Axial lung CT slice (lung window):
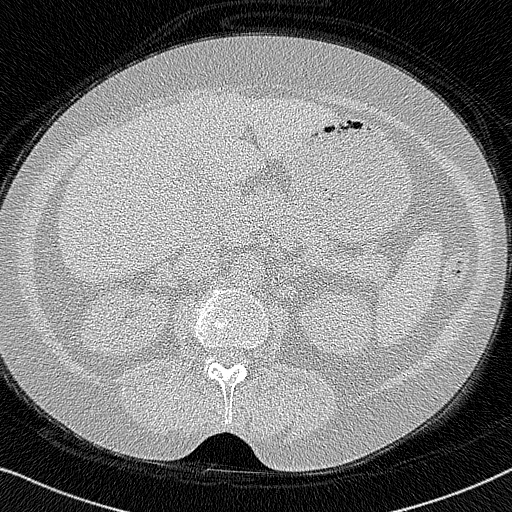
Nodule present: no